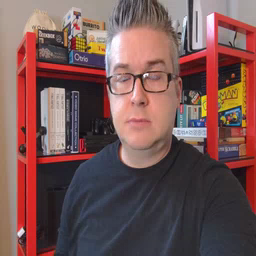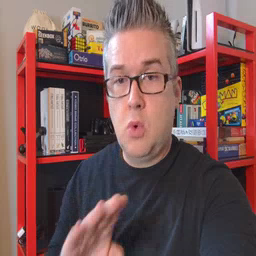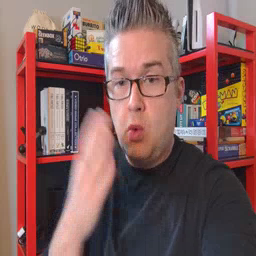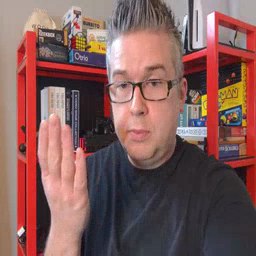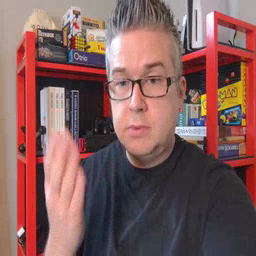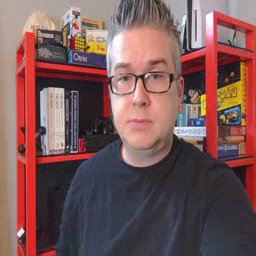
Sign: open